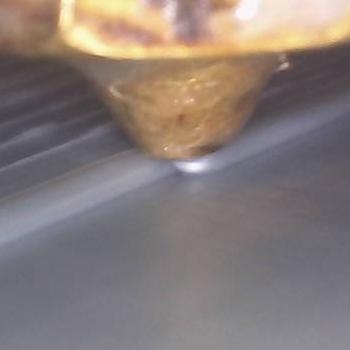
Flow rate: 178%